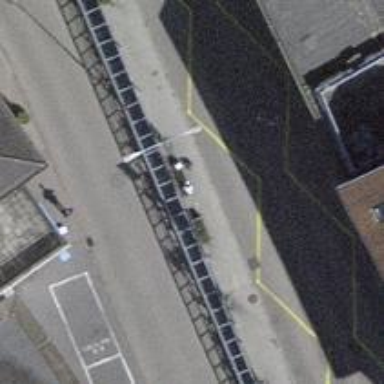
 featuring asphalt surface for added durability."